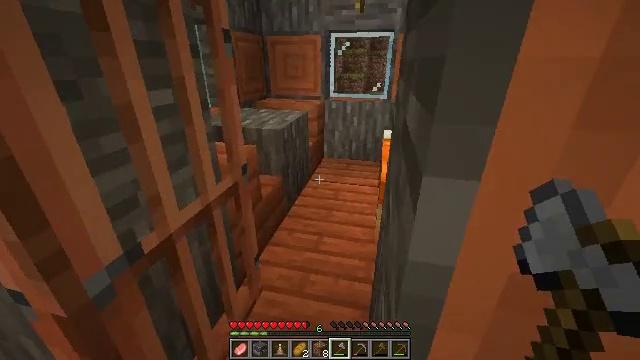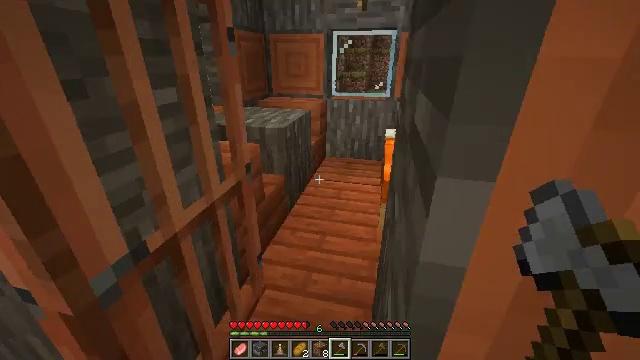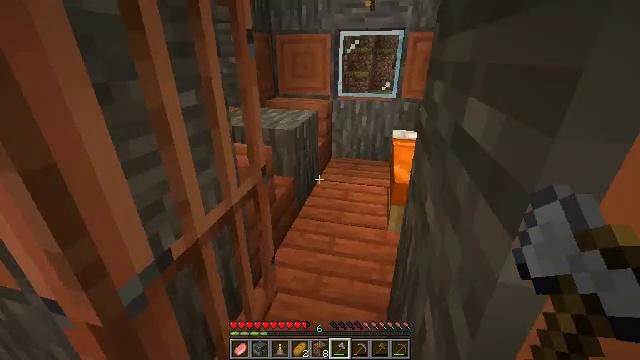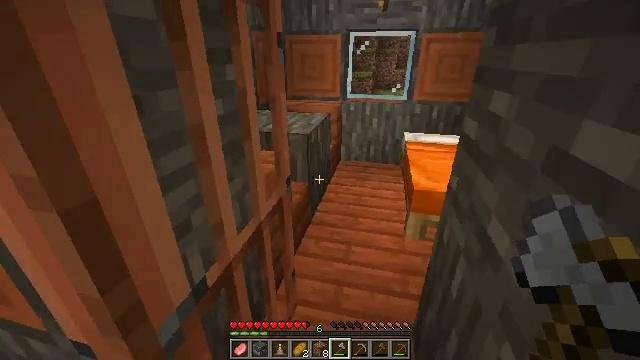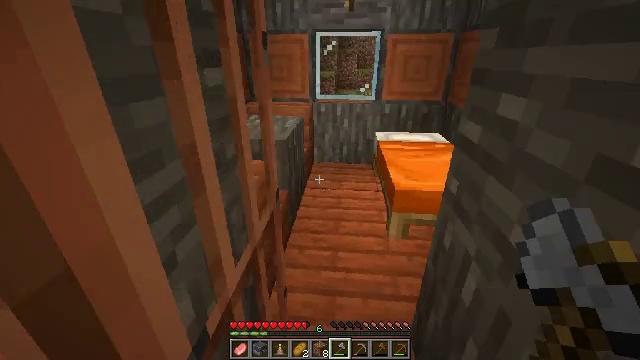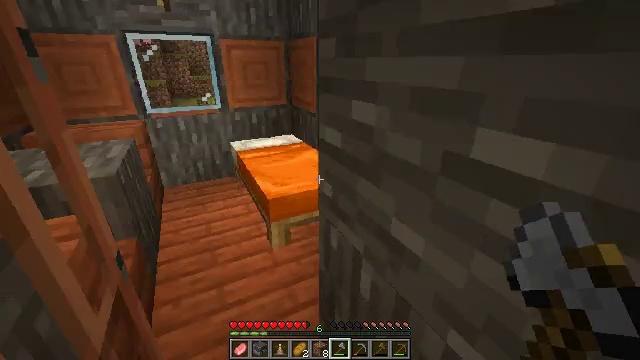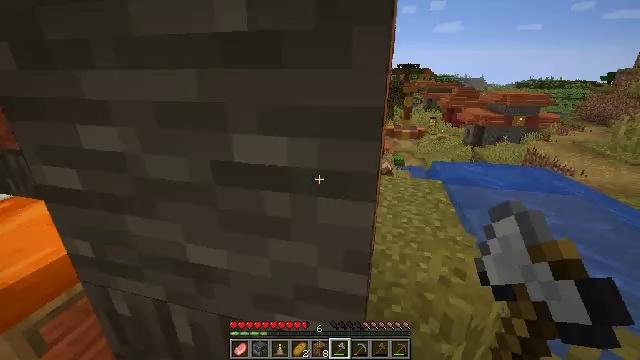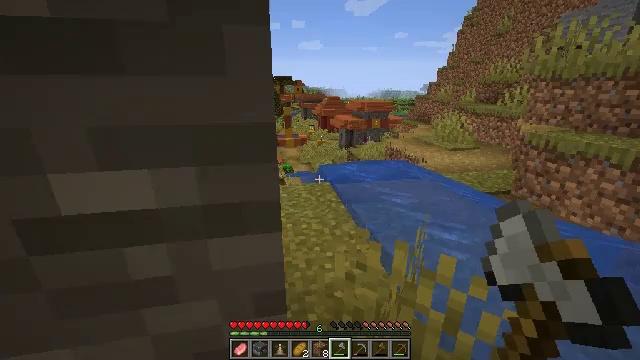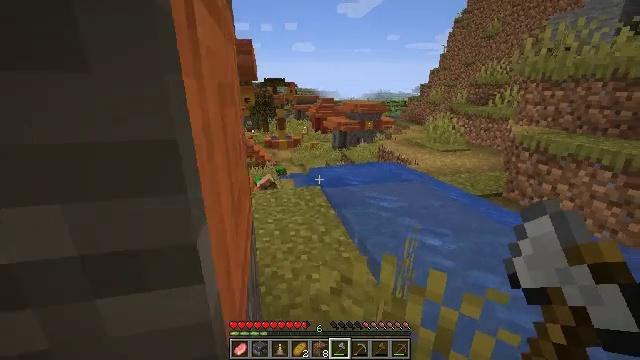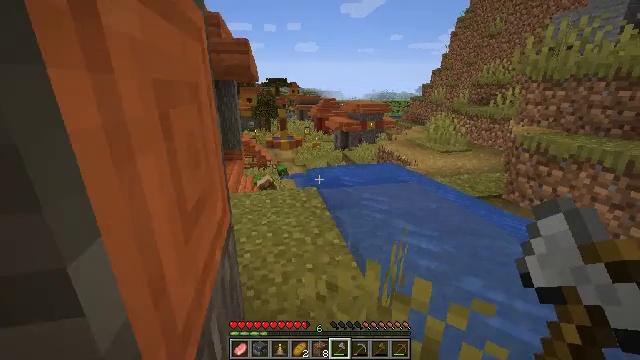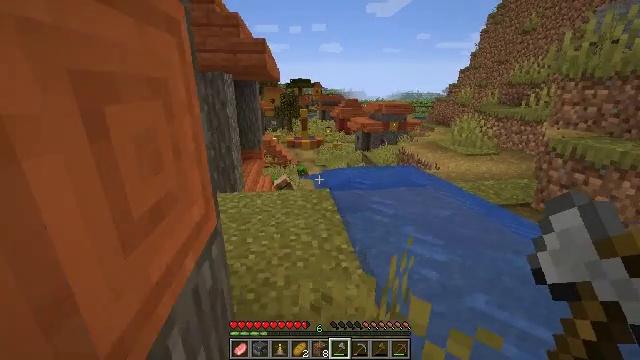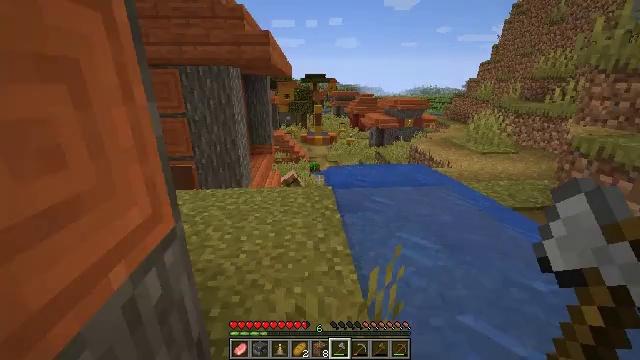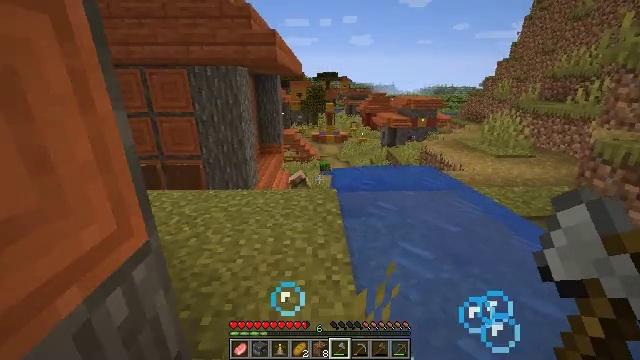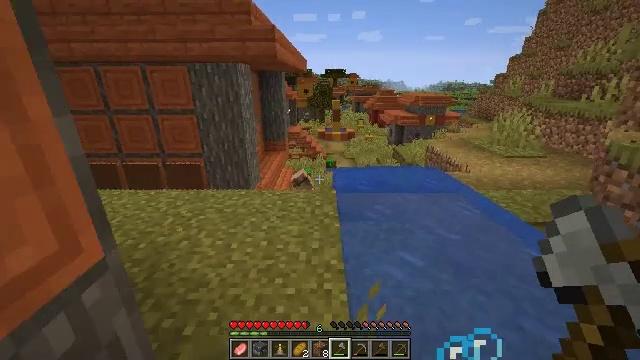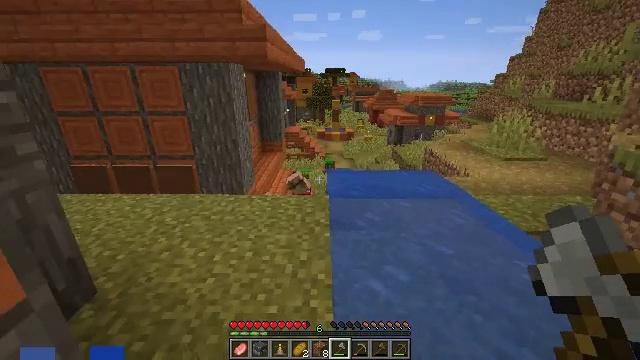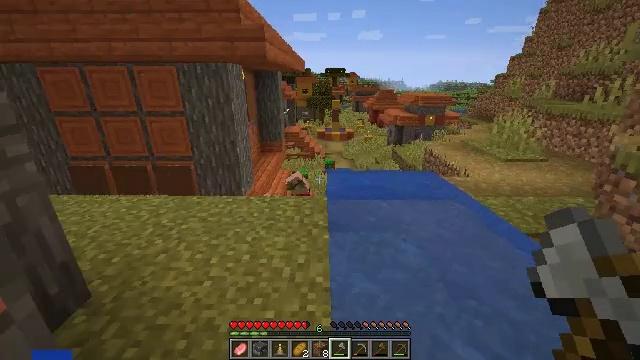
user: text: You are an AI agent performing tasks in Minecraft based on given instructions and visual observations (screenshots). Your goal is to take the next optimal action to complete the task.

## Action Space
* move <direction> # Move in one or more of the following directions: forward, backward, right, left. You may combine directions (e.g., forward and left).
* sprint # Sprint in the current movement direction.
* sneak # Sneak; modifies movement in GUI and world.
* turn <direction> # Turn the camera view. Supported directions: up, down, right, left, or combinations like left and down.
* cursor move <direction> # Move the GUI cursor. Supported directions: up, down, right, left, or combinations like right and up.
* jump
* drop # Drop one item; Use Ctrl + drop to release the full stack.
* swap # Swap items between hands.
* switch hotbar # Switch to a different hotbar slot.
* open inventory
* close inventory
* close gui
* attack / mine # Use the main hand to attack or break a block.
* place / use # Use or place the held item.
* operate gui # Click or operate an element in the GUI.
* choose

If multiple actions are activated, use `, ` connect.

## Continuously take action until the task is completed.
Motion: motion action
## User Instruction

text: Pick up the acacia fence after mining.
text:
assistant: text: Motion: move forward
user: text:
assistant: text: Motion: move forward and move left
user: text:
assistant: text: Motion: move forward and move left
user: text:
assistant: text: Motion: move forward and move left, turn right
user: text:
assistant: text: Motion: move forward and move left, turn right and up
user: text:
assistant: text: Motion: move forward and move right, turn right and up
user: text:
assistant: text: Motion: move forward and move right, turn right and up
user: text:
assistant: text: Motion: move forward and move right, turn right
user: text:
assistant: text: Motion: move forward and move right
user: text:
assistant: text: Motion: move forward and move right, turn left
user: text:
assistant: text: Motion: move forward and move right, turn left
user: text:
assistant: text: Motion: move forward and move right, turn left
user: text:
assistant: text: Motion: move forward and move right, turn left
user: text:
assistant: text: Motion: move forward
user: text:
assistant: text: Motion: move forward
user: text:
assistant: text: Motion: move forward
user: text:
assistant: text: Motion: move forward, turn left
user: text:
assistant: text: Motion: move forward, turn left
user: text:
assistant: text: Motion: move forward, turn left
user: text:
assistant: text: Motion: move forward, turn left
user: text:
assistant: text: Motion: move forward
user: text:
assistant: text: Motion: move forward
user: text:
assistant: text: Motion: move forward
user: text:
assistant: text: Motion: move forward
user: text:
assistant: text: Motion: no_op
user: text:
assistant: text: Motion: turn right
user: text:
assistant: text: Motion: move forward, turn right
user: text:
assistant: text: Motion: move forward
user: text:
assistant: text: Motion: move forward
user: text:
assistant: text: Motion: no_op